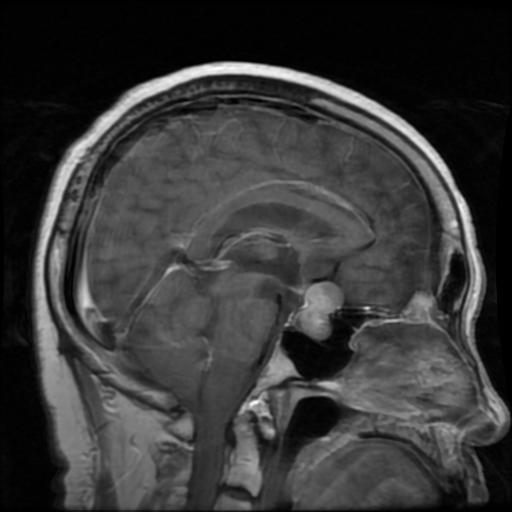
Label: pituitary